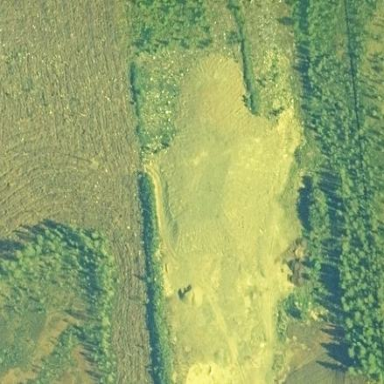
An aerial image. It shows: Quarry area.